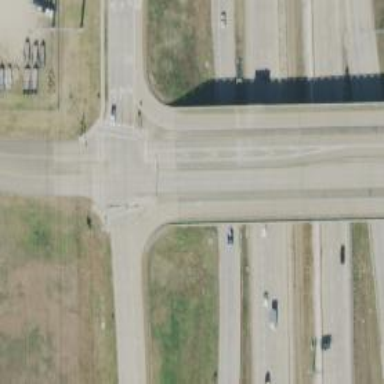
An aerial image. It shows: Secondary link road crossing over bridge.